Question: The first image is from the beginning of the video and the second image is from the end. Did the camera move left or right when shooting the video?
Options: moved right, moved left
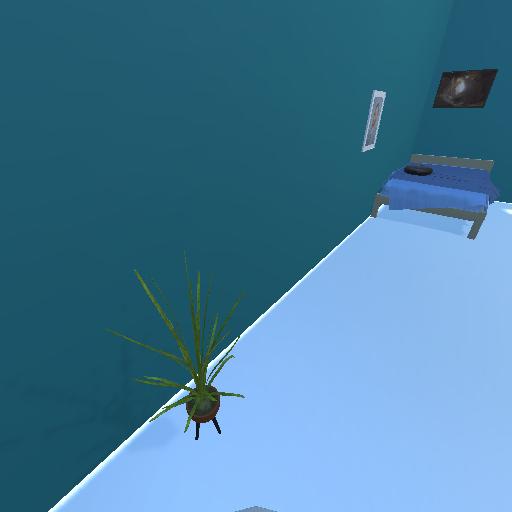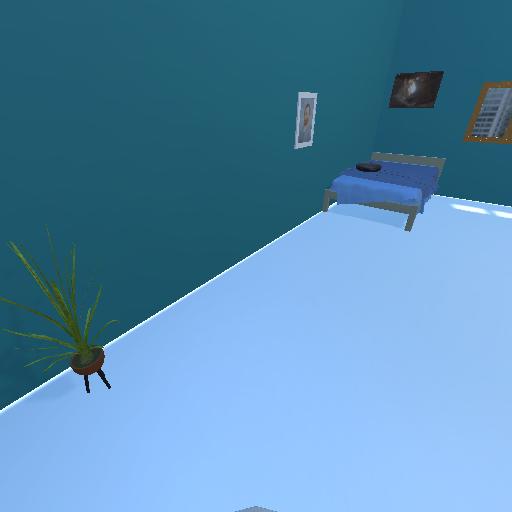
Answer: moved right